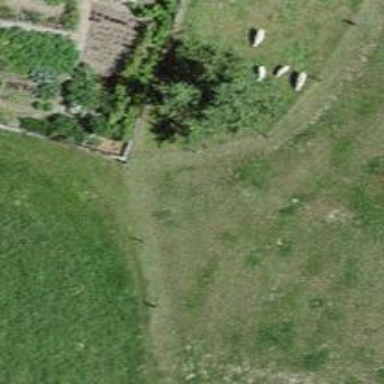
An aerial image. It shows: Path covered in grass.